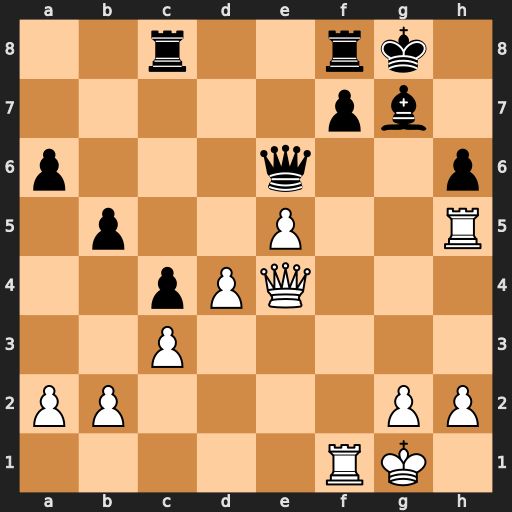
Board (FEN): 2r2rk1/5pb1/p3q2p/1p2P2R/2pPQ3/2P5/PP4PP/5RK1
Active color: w
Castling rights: -
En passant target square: -
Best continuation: Rf6 Bxf6 Rxh6